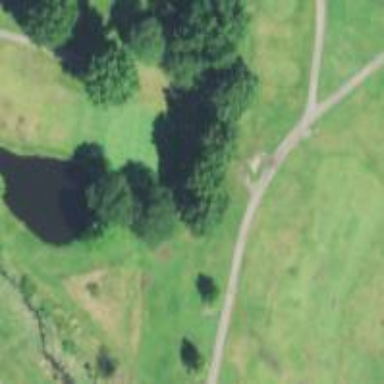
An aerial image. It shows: Golf cartpath that is also road path.